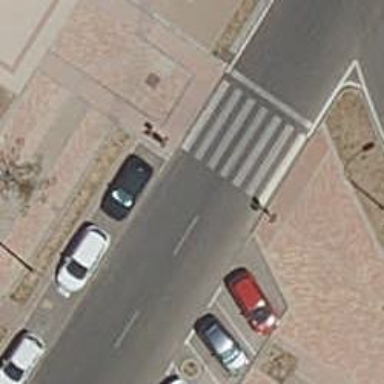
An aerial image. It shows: Road with traffic signals. The crossing also has traffic signals in the form of signal.